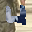
Label: 4